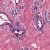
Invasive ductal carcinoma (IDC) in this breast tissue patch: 0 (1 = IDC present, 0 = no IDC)